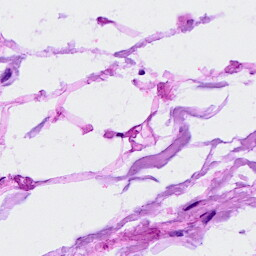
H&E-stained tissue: Breast